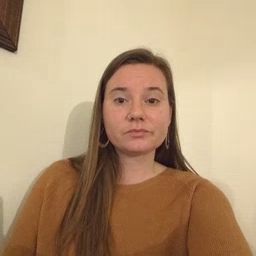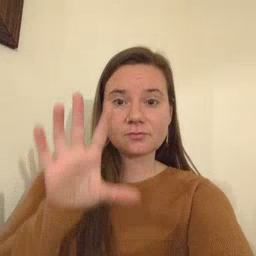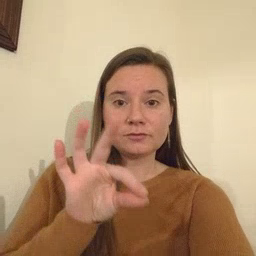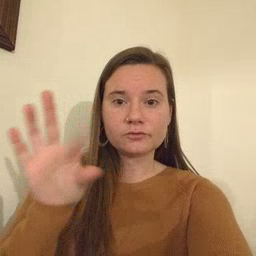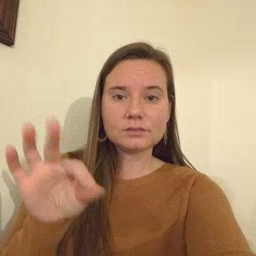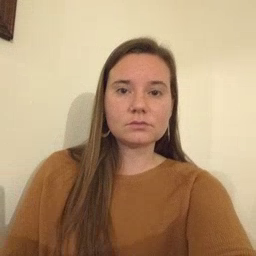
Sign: frenchfries